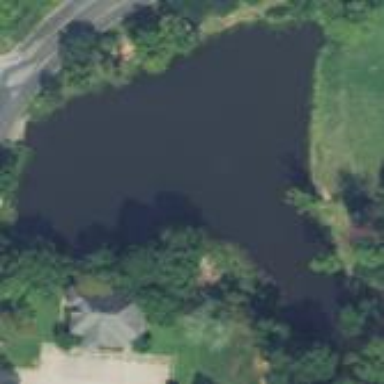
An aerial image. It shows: Serene pond surrounded by nature.